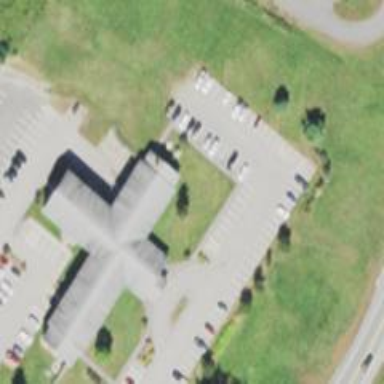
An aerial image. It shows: Healthcare clinic is depicted in the image.